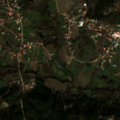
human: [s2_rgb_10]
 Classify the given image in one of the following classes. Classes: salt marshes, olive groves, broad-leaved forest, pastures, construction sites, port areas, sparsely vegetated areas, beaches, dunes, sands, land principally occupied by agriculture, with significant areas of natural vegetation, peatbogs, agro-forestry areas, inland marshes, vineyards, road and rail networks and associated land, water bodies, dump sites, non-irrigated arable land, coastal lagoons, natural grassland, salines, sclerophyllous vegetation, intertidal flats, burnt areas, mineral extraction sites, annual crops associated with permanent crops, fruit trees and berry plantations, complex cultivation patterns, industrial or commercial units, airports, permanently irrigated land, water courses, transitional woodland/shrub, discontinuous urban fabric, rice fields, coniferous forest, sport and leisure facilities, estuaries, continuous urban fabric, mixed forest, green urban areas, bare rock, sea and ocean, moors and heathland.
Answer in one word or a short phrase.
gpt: discontinuous urban fabric, permanently irrigated land, complex cultivation patterns, coniferous forest, transitional woodland/shrub